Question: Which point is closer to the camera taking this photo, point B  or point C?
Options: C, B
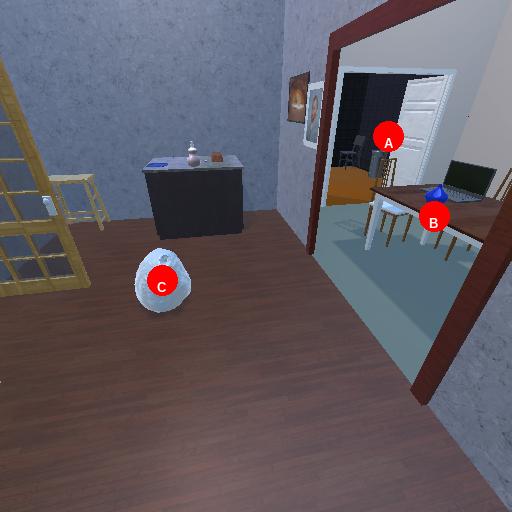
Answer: C